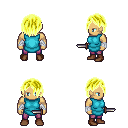
a pixel art fantasy rpg character, male body template, human, tanned skin, teal tunic, magenta pants, gold bangs hairstyle, white cloth bandages, brown shoes, dagger, four views (front, back, left, right), 2x2 character sprite sheet, small pixel art, hard edges, no anti-aliasing